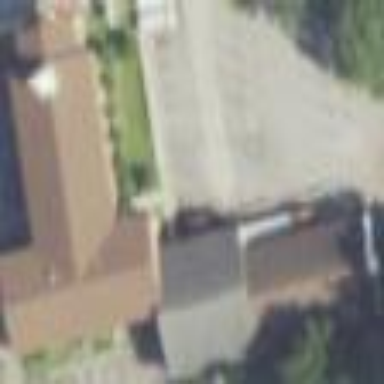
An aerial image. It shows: Building that serves as place of worship.